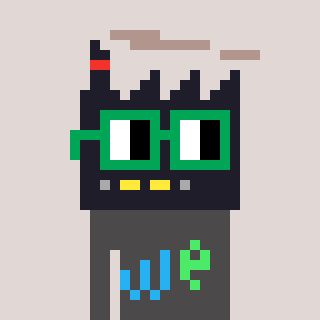
a pixel art character with square green glasses, a factory-shaped head and a grayscale-colored body on a warm background